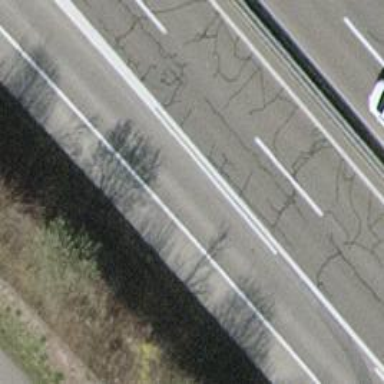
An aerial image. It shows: Motorway link.